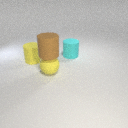
large yellow rubber sphere to the right of large yellow rubber cylinder